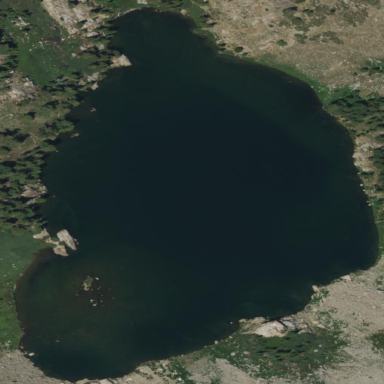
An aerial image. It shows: Serene lake.